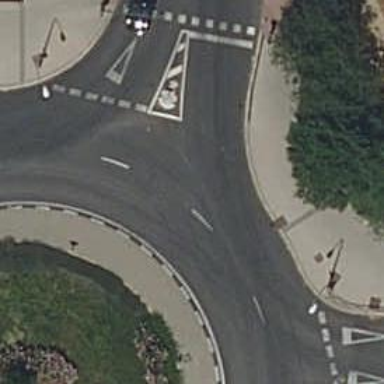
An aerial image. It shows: Tertiary road with asphalt surface leading to roundabout.